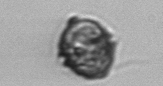
Label: Kryptoperidinium_triquetrum